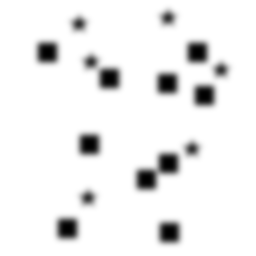
Squares: 10
Triangles: 0
Stars: 6
Total shapes: 16